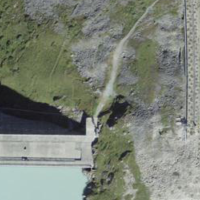
EUNIS habitat code: 48
Species observed at this site:
Parnassia palustris
Dryas octopetala
Silene acaulis
Tussilago farfara
Hedysarum hedysaroides
Aglais urticae
Gentianella campestris
Gentiana verna